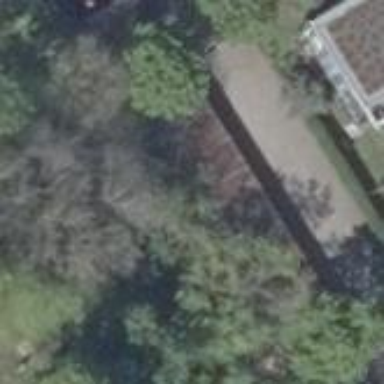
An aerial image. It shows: Garage building.